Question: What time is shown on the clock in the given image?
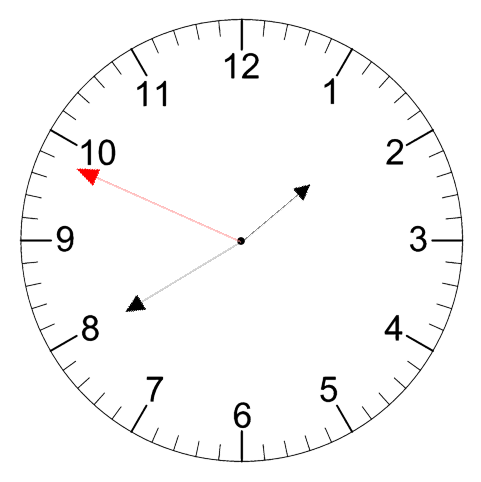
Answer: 01:39:49